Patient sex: F
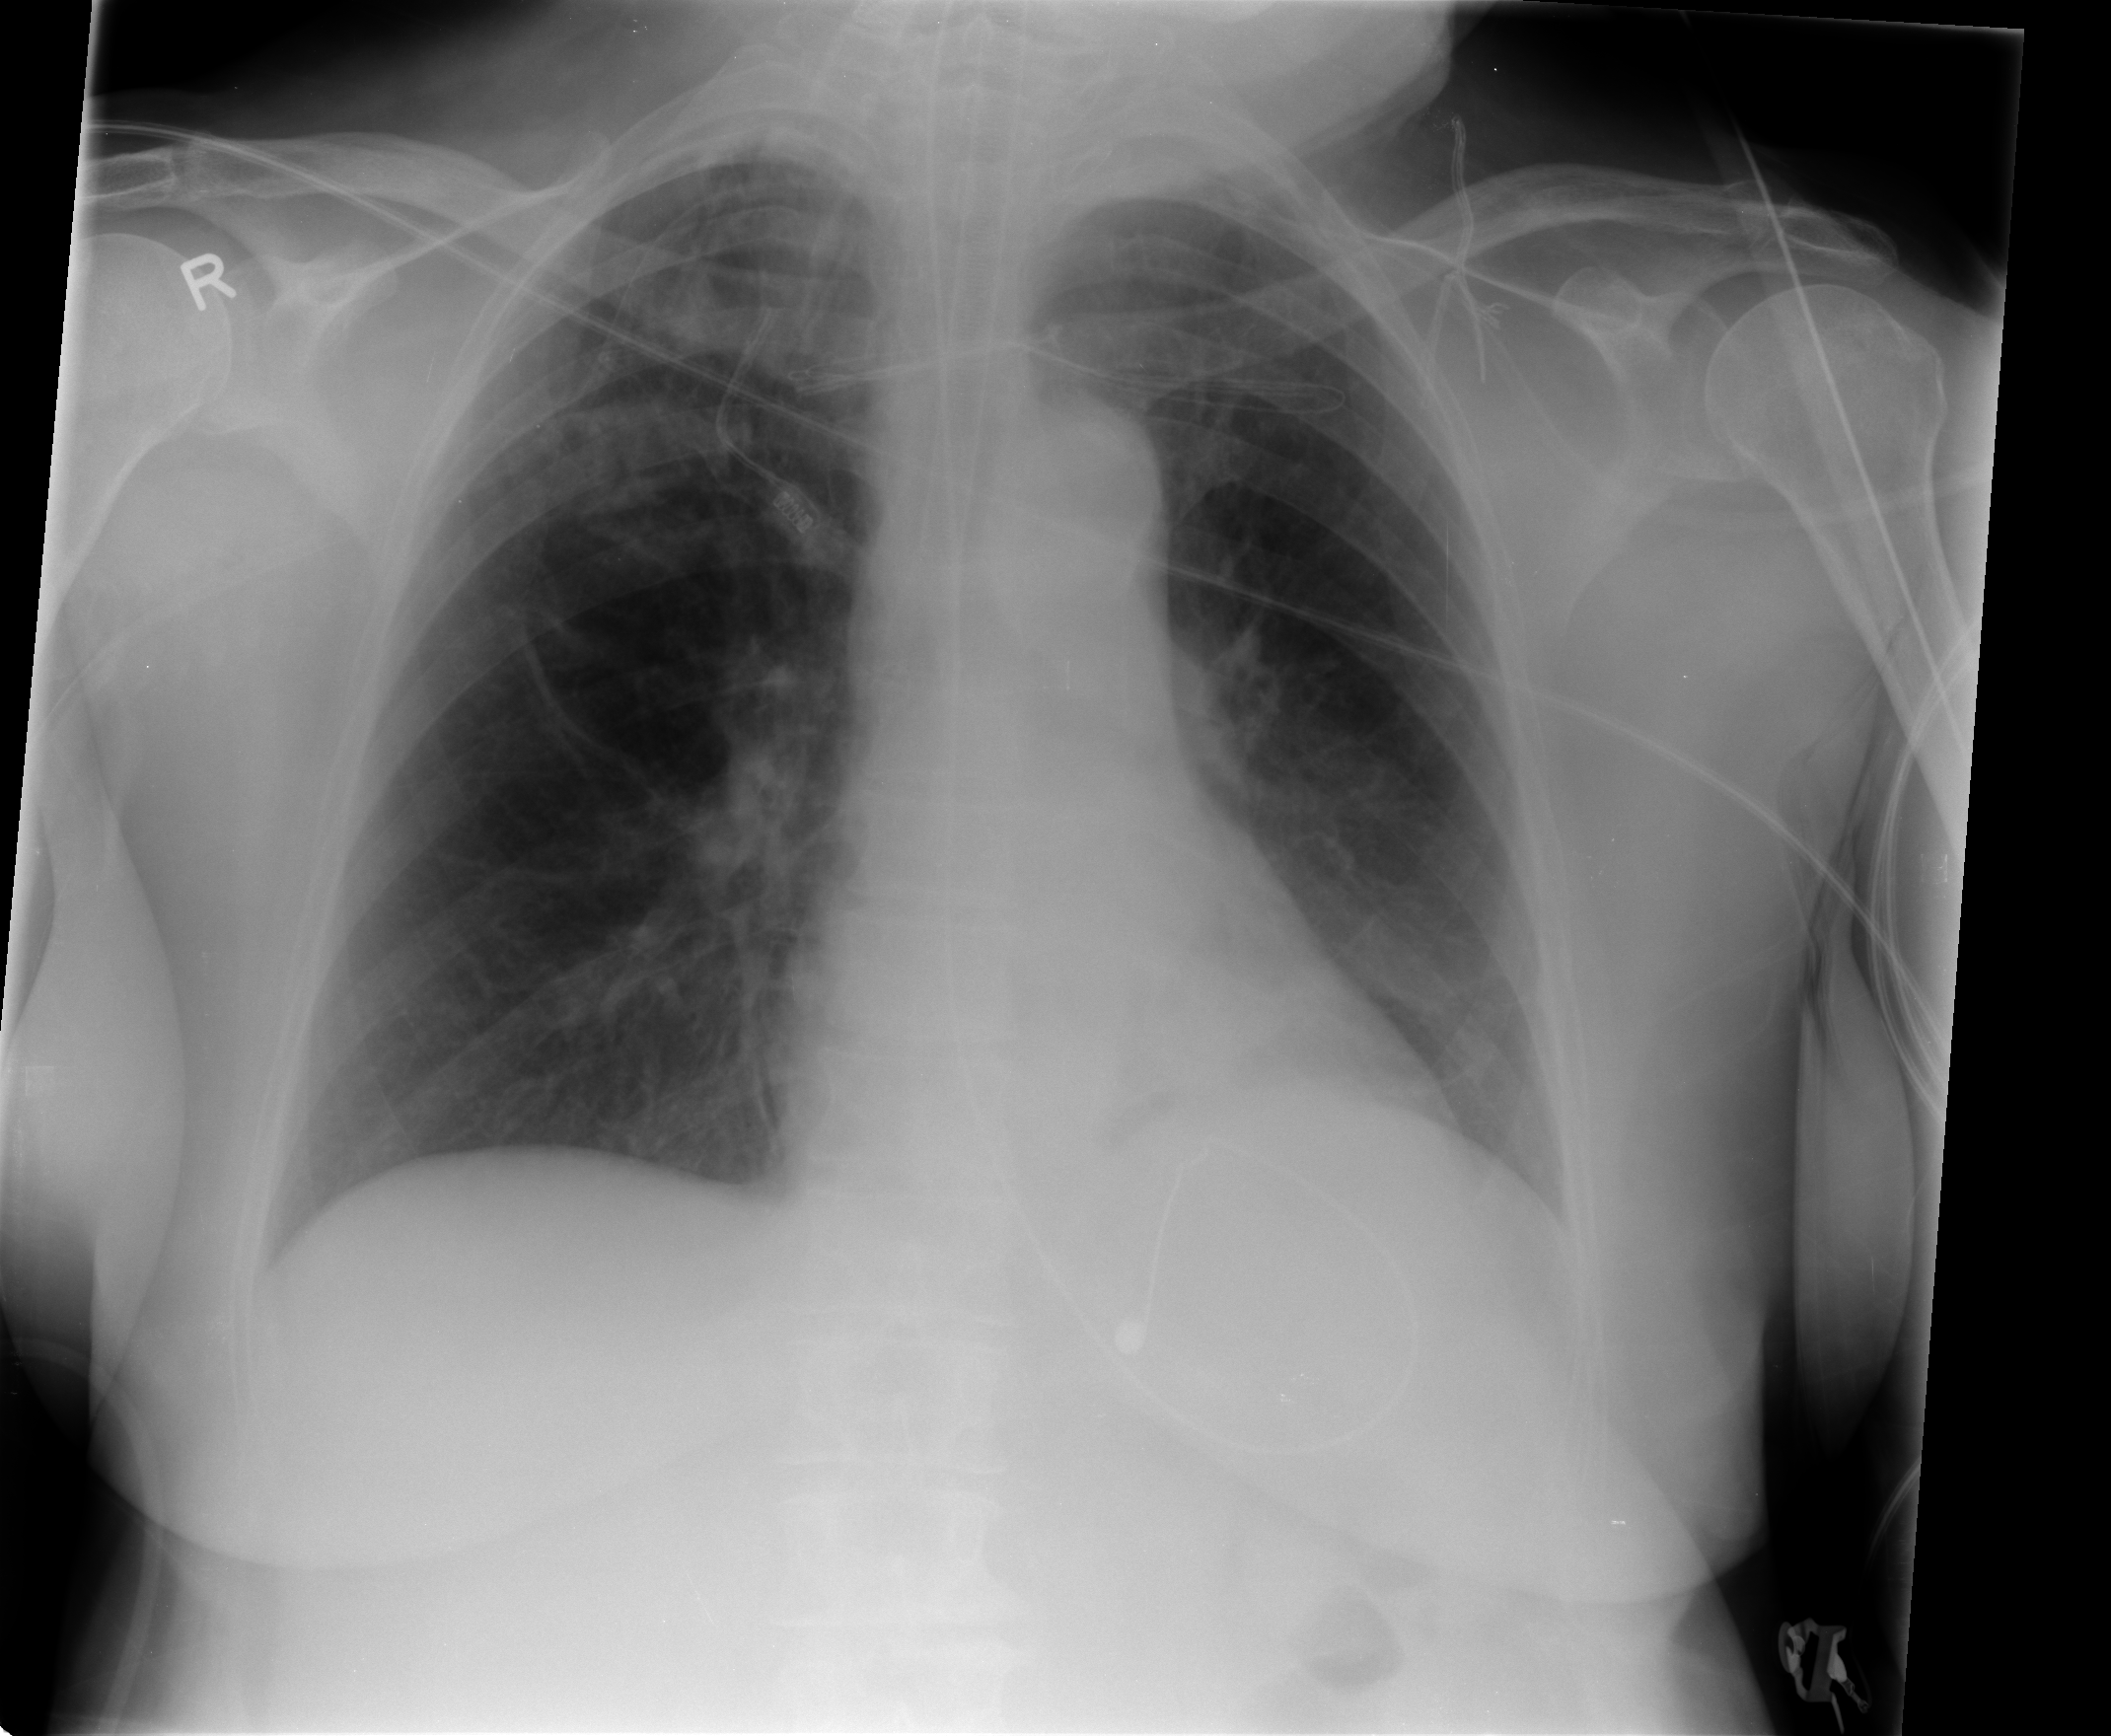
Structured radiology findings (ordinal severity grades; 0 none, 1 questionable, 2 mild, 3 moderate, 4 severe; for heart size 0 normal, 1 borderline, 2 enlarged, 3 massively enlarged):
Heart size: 0
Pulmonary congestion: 1
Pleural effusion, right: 0
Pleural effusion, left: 0
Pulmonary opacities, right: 0
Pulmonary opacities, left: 0
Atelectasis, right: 2
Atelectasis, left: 2